Question: I have a game application in Visual Studio 2012 C#. I have all the .png images I am using in the Resources file of the project.
Have you any idea why I can access all the files but one by using Properties.Resources?
I checked the full filePath and it's set to the resources folder. And it's added in the program as I did Add -> Existing Item and added the image.
It looks just like the other images. I have no idea why it's not loading. I need this since I need to send a .exe by email to my lecturer and without this image the project is nothing!

I added this in the resource file
'''
internal static System.Drawing.Bitmap grid_fw {
get
{
object obj = ResourceManager.GetObject("grid.fw", resourceCulture);
return ((System.Drawing.Bitmap)(obj));
}
}
'''
and although now grid is available, it is returning null :/
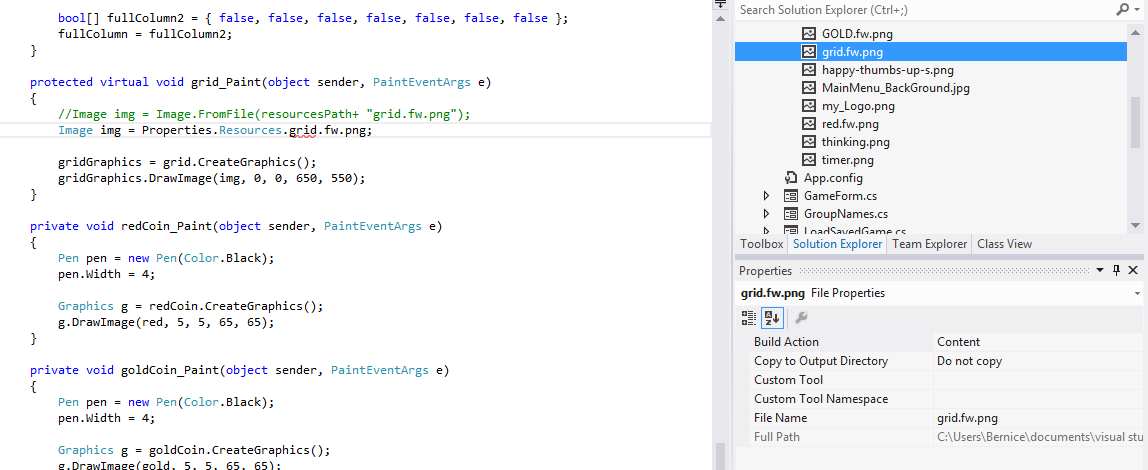
Answer: Found from: <URL>
> You also need to add the icon to the 'Resources.resx' file. Open it in
Visual Studio and drag your icon into the Icons menu of the resx and
it will become available.
Also, see <URL>